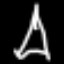
Label: The Eiffel Tower